Field crop: maize
Growth stage: 2
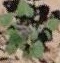
Species: chenopodium